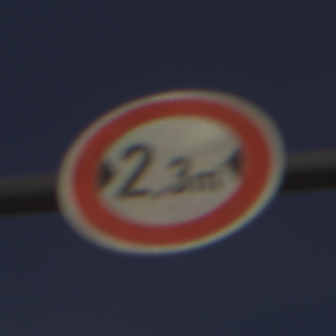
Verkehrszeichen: TatsaechlicheBreite2Komma3
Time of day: SunriseSunset
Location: Outdoor (Urban)
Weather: PartlyCloudy
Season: Autumn
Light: Natural